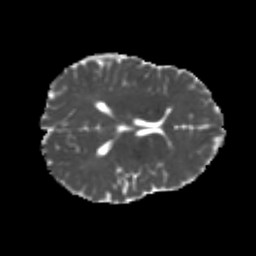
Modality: MD
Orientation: axial
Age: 24
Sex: male
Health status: healthy
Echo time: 0.074 s